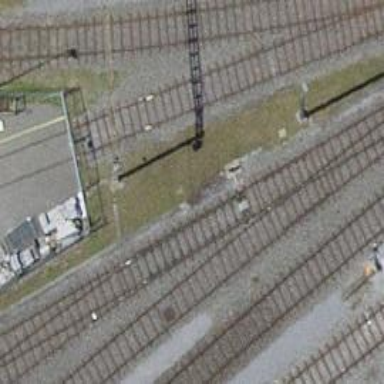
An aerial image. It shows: Single track railway in yard.